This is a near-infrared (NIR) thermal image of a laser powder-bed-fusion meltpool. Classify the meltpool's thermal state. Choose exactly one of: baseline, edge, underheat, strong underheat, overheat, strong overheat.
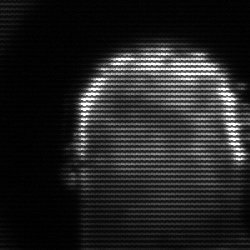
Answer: baseline